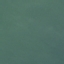
Land use / land cover: SeaLake